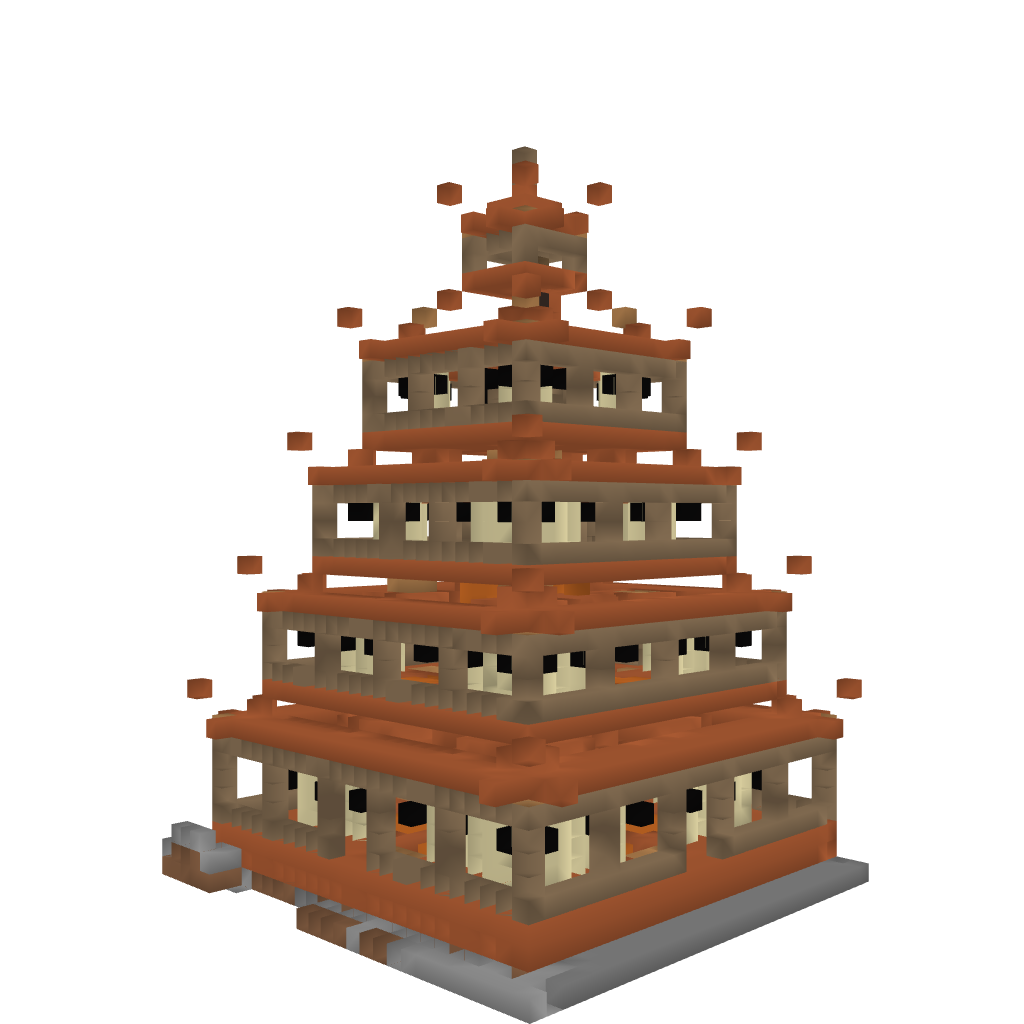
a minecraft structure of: Pagoda